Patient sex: F
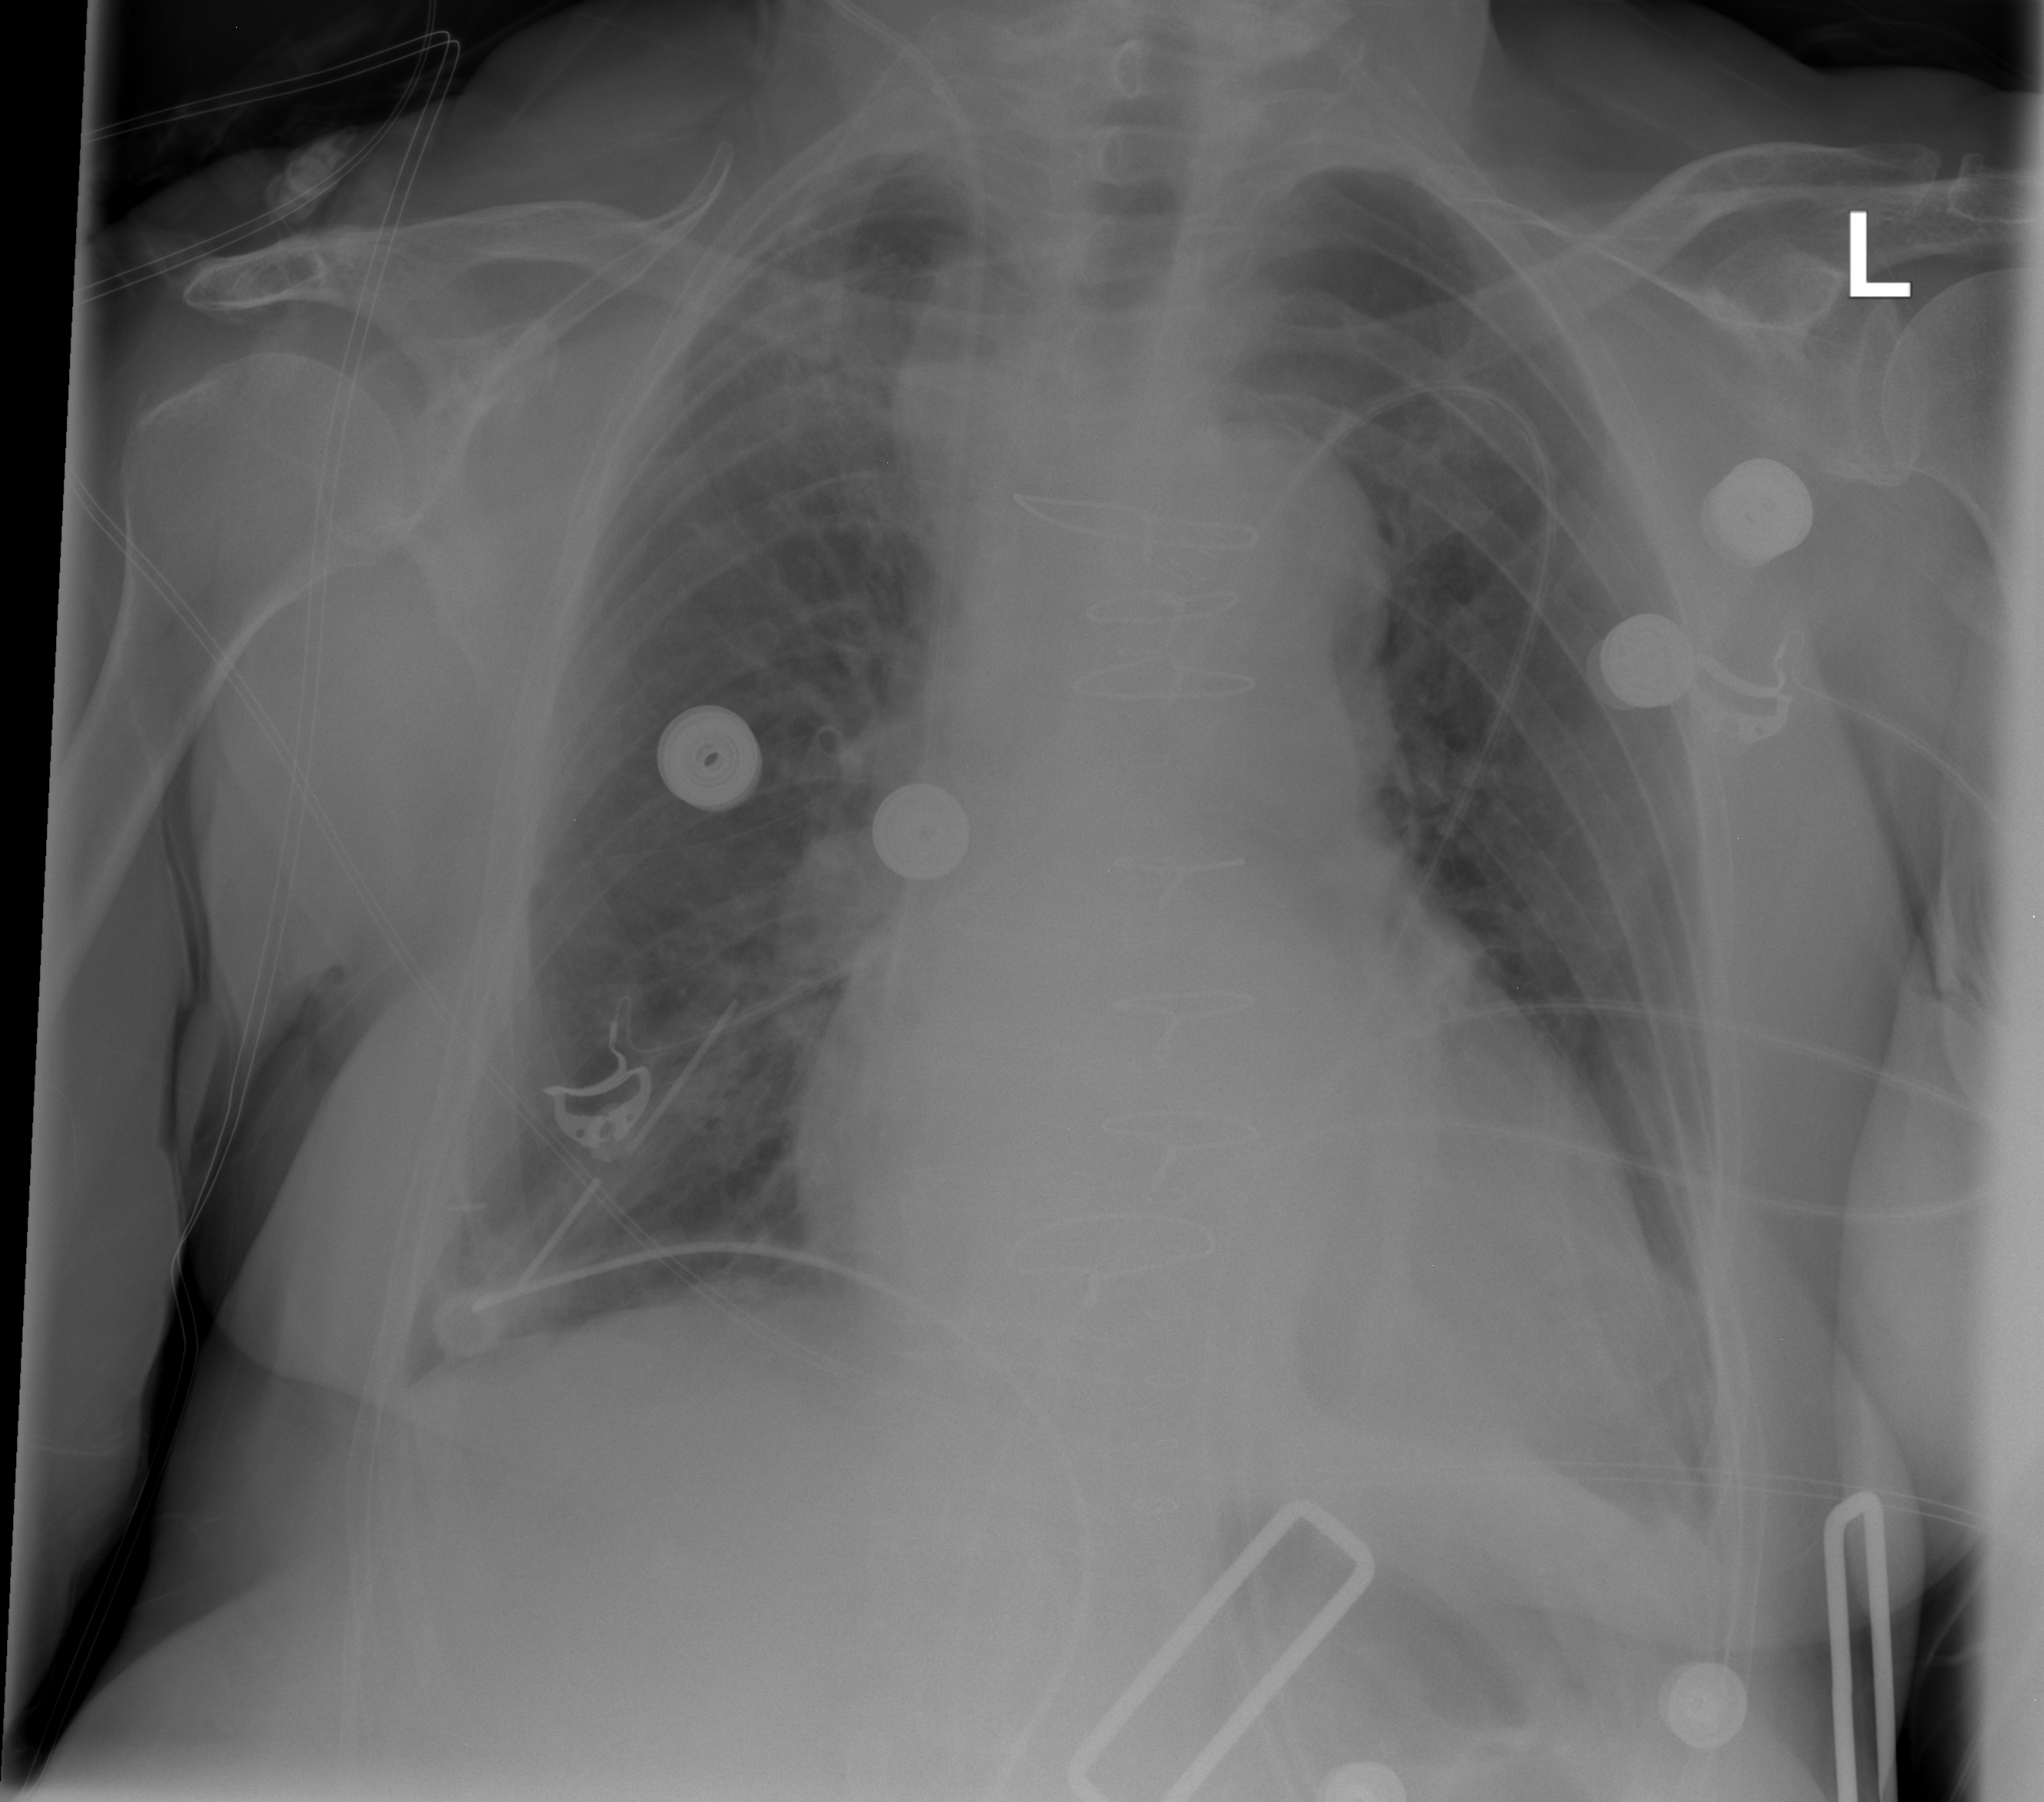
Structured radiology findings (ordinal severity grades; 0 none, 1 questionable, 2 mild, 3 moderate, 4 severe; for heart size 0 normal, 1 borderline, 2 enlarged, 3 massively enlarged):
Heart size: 2
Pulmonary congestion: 1
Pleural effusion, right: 0
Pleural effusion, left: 1
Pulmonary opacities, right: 1
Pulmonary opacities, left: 0
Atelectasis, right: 1
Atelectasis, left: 1